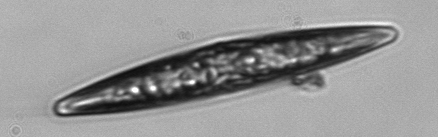
Label: Pleurosigma